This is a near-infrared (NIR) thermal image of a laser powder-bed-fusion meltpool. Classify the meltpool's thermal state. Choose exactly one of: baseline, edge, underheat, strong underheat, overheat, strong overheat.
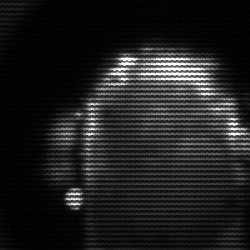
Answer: baseline